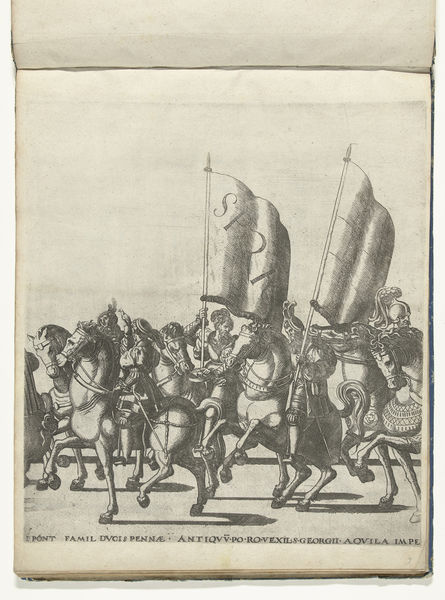
Titel: Vier kardinaalshoeden op stokken, plaat 10
Künstler: Nicolaas Hogenberg
Standort: Amsterdam
Institution: Rijksmuseum
Schlagwörter: schatten, grau, männer, schwarz, bart, blatt, pferd, pferde, reiter, huf, mähne, sattel, schweif, zaumzeug, zügel, schrift, fahnen, grafik, rand, soldaten, druck, stich, militär, helm, ritter, armee, rüstung, buchseite, parade, gravure, chevaux, legende, latein, spqr, dessin, schuld, casque, epee, drapeau, cavalier, impression, lance, chevalier, armure, soldat, cavaliers, chevaliers, pfede, étandard, etendards, buchseite#, drappeau